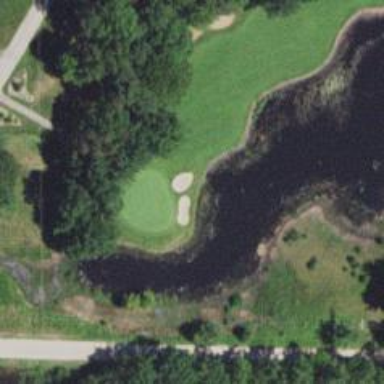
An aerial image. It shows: View of golf hole.